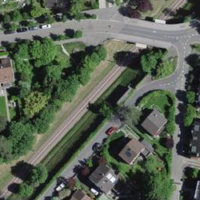
EUNIS habitat code: 55
Species observed at this site:
Bombus hypnorum
Himacerus mirmicoides
Syritta pipiens